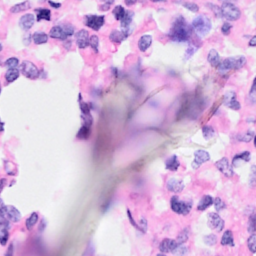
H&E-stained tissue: Breast